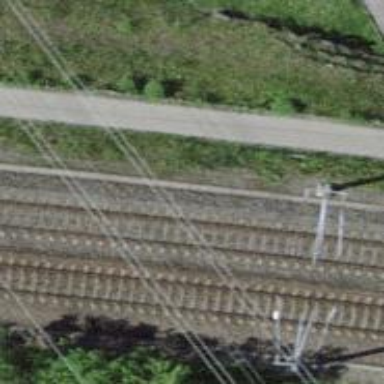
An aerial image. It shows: Railway track with contact line for electrification.